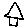
Label: house